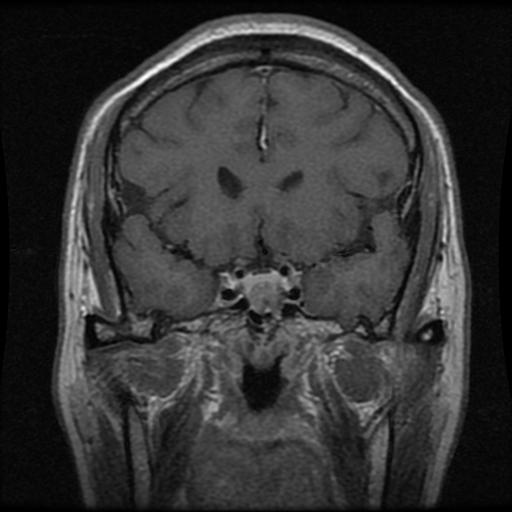
Label: pituitary